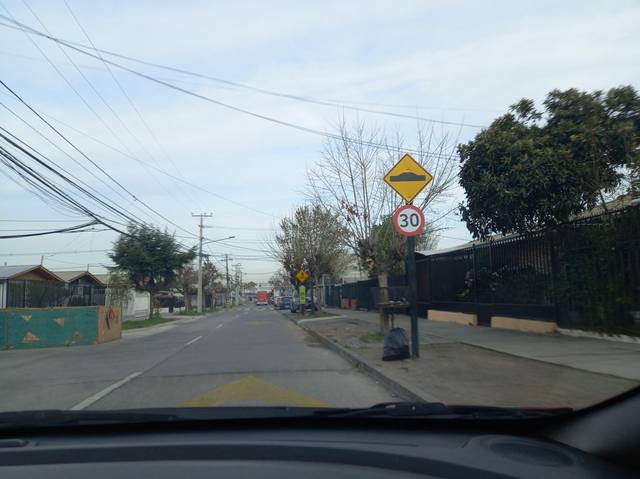
Region: Chile
Coordinates: -33.604, -70.575